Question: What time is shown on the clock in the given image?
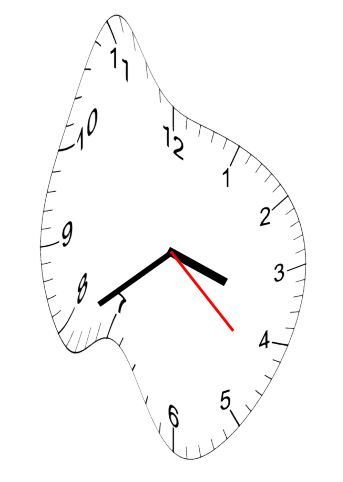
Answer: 03:39:22